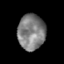
Tissue: skin
Cell type: Epithelial cells
Senescence score: 0.2445
Nuclear area (px): 951
Mean DAPI intensity: 127.056